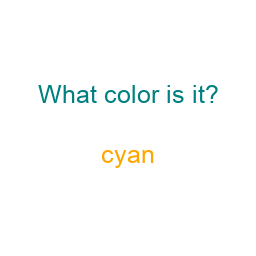
Color: orange
Color name shown: cyan
Background color: white
Question text color: teal